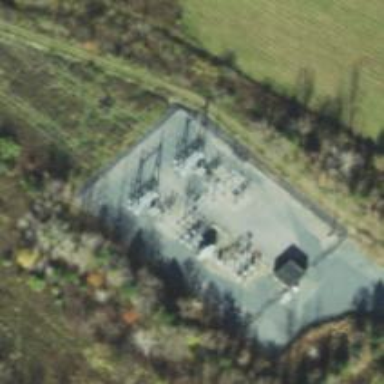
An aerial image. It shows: Outdoor distribution substation.